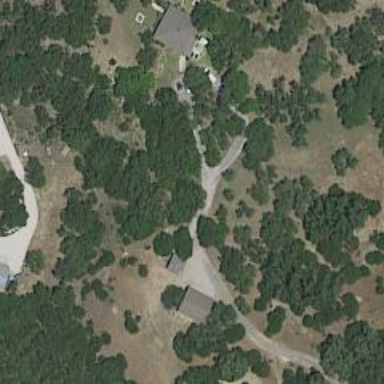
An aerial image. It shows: Driveway.